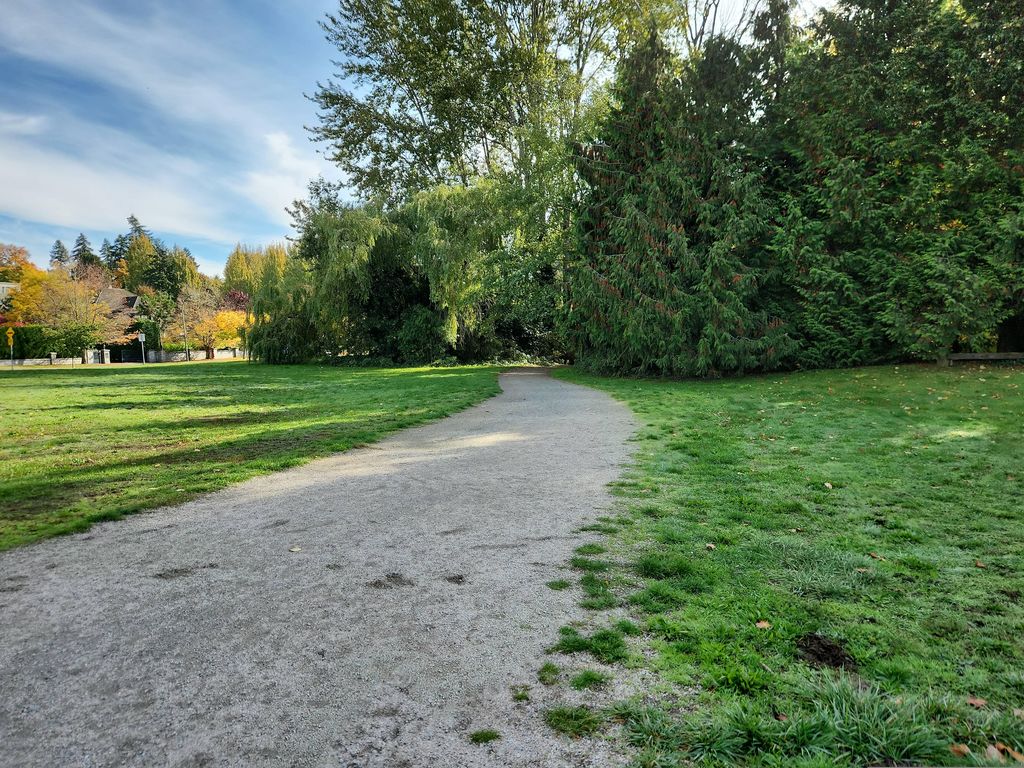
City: vancouver